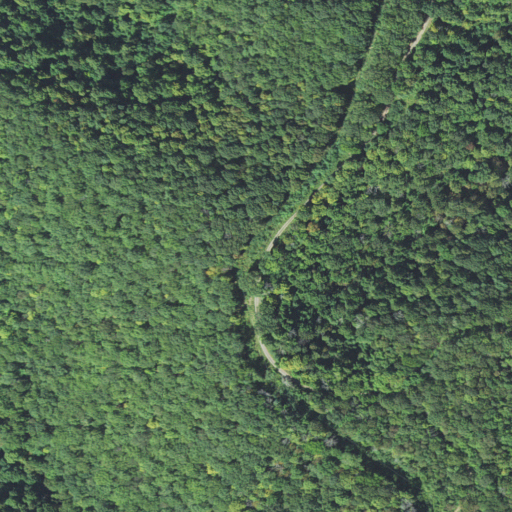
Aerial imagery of ridge(s) in West Virginia named Spotts Ridge containing deciduous forest and mixed forest